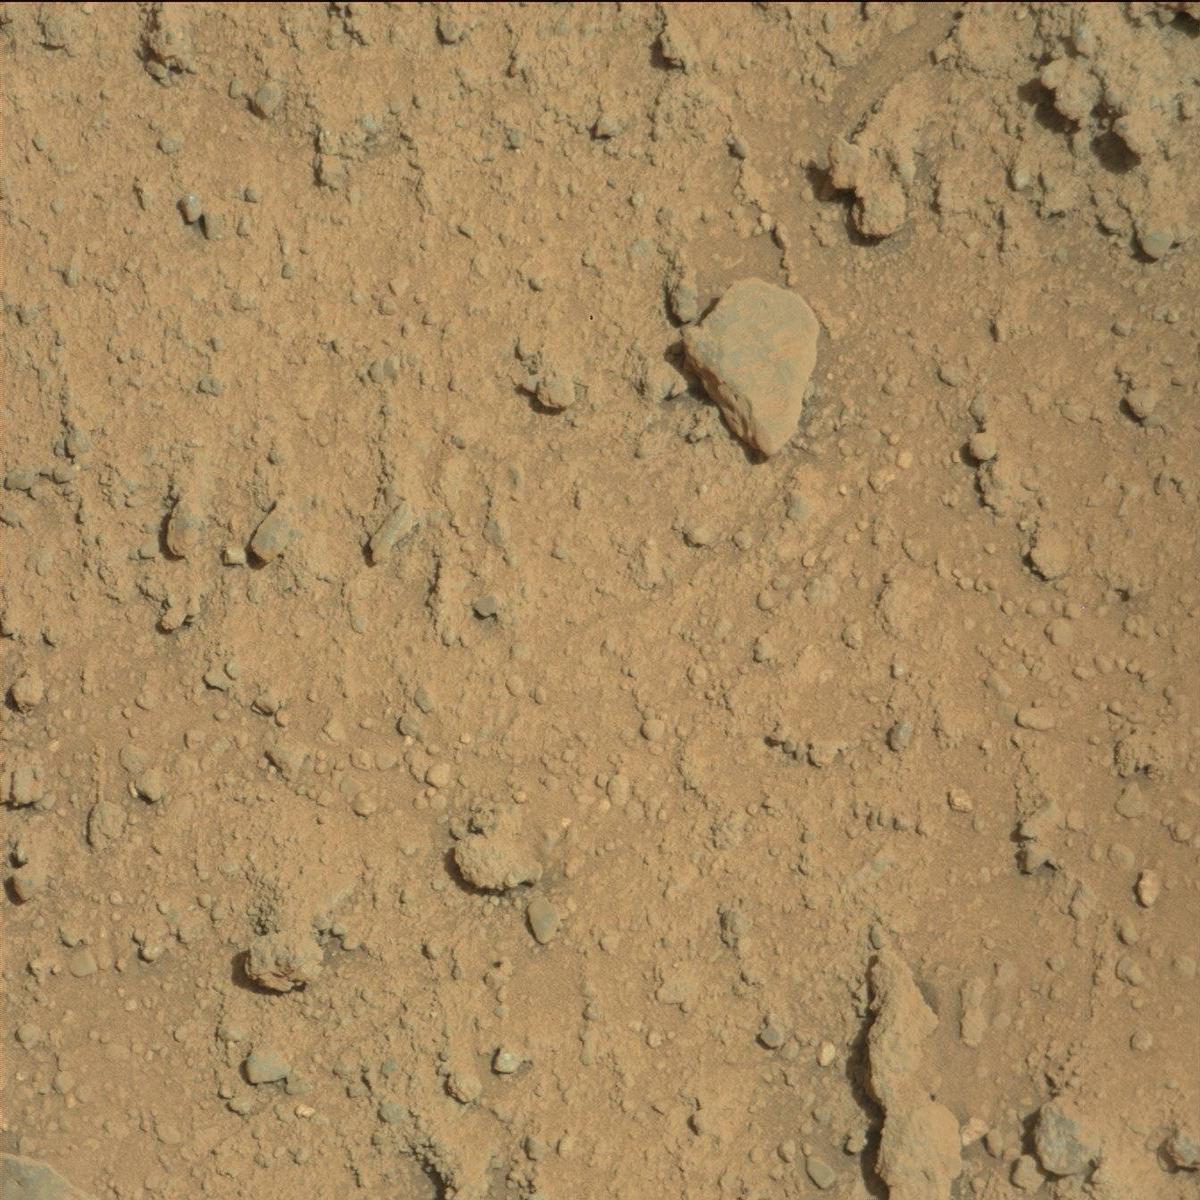
Terrain classes present: Bedrock, Rock, Sand / Soil